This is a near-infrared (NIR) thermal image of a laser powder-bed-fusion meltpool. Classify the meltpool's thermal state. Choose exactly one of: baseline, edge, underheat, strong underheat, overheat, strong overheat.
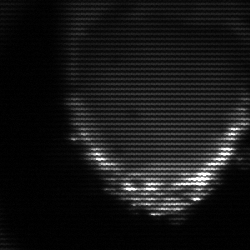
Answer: edge